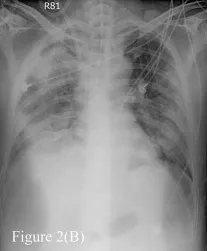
Serial Chest radiographs of the patient. (B) The film revealing consolidation over both lungs when first time we tried to wean from ECMO. The film on the day before removing ECMO, demonstrating fibrotic change as lung filed in.
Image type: radiology (x_ray)